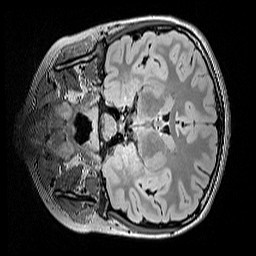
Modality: FLAIR
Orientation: coronal
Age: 10
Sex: female
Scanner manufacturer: siemens
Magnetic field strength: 3 T
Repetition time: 5 s
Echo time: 0.388 s